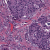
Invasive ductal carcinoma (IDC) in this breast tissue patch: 0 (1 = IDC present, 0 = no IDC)